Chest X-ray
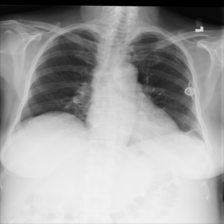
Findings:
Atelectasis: negative
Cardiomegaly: negative
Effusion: negative
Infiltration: negative
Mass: negative
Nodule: negative
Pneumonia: negative
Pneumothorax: negative
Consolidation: negative
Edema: negative
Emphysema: negative
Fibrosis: negative
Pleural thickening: negative
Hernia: negative